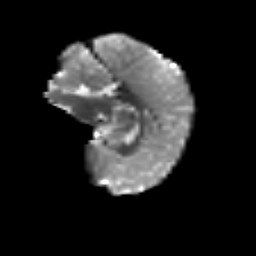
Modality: T2w
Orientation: sagittal
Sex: male
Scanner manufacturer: siemens
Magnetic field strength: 3 T
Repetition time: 5 s
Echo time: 0.071 s